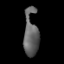
Tissue: lung
Cell type: Epithelial cells
Senescence score: 0.1979
Nuclear area (px): 637
Mean DAPI intensity: 99.017